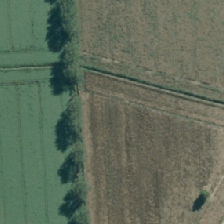
Land cover: shortrotation_cropland